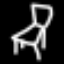
Label: chair